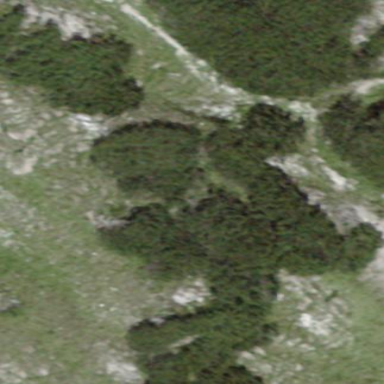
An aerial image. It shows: Patch of scrub vegetation.